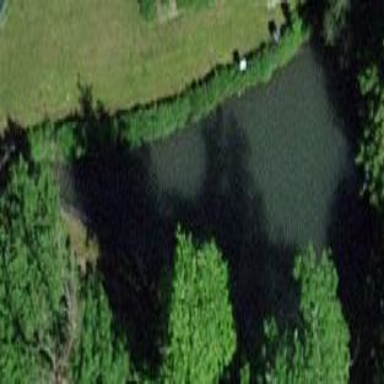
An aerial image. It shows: Peaceful pond surrounded by nature.